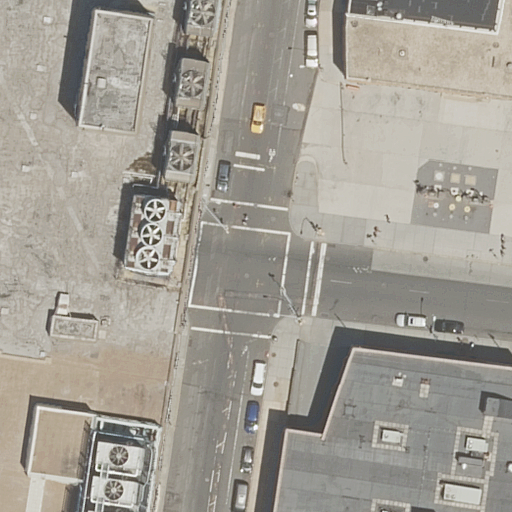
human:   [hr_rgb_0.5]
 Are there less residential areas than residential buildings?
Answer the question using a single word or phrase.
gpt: yes

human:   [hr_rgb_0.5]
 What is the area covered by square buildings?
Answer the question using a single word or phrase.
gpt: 0m2

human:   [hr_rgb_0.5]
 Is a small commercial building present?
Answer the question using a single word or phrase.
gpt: no

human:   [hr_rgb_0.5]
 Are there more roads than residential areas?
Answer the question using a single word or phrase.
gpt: yes

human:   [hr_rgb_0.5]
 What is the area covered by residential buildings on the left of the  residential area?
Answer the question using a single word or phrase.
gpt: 3954m2

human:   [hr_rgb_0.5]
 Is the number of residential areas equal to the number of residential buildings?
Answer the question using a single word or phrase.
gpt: no

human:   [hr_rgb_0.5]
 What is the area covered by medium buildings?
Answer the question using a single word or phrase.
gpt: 596m2

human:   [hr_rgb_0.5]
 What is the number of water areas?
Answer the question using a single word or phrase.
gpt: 0

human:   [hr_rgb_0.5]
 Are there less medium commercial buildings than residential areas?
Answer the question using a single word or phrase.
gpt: yes

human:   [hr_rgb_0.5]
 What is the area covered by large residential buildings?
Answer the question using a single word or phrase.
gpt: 5246m2

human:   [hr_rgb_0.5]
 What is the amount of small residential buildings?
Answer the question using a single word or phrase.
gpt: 0

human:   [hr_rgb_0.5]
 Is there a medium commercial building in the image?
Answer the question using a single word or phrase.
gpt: no

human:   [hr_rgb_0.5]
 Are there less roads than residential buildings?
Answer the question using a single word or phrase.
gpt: no

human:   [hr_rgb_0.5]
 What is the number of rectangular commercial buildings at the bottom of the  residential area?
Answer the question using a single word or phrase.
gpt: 0

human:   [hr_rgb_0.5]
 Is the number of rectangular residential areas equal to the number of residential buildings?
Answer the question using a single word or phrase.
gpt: no

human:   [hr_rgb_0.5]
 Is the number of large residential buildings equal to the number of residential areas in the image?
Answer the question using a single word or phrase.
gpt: no

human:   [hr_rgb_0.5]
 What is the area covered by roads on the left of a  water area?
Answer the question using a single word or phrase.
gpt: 0m2

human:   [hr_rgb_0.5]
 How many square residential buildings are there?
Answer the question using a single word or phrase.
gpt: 0

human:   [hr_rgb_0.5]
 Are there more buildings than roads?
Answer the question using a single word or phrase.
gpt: no

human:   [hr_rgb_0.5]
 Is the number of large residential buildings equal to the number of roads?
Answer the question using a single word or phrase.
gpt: no

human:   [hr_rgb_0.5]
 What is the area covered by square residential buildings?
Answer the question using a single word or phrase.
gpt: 0m2

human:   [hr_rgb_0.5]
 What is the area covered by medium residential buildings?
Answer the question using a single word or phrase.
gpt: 596m2

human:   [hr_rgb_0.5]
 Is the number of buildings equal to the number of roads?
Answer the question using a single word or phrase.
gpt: no

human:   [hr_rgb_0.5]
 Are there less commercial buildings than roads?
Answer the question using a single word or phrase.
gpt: yes

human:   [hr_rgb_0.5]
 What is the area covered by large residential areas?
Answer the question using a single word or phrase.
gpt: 10612m2

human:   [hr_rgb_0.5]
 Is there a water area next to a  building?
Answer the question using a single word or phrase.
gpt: no

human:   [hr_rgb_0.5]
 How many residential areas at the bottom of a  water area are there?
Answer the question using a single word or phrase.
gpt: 0

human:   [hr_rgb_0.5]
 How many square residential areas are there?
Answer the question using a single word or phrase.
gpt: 0

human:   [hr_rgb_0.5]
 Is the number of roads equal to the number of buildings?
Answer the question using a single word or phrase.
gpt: no

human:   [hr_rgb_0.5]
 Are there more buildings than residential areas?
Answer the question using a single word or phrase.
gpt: yes

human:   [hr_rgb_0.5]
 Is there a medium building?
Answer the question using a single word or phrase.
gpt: yes

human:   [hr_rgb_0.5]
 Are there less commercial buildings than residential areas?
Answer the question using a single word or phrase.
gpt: yes

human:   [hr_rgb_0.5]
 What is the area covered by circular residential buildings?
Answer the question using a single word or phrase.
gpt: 0m2

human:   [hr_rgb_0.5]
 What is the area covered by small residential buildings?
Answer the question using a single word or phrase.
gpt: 0m2

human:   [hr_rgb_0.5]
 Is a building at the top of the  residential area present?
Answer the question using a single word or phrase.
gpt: yes

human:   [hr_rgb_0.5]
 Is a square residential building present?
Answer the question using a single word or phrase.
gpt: no